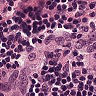
Metastatic tissue present: yes